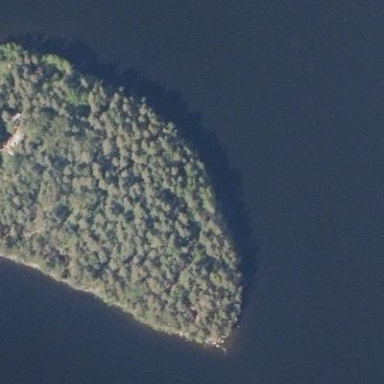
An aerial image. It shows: Islet.